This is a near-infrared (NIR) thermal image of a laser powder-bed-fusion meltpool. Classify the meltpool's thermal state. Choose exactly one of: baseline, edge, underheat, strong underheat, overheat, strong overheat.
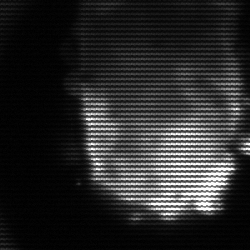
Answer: baseline